Question: I am creating portfolio and I want to run all my sites on DigitalOcean droplet. I am using PHP7 in new projects, but some old ones are working only with PHP5. When I was looking how to run multiple versions I found Docker platform.
Let's consider few sites:
- - -
In typical approach with creating separated containers there will be two MySQL and two PHP7 instances, but with my small server I can't afford this. Sites doesn't have to be isolated, so they should use common containers to consume less memory. This is the target architecture:

Currently I came up with this:
'''
php5.6/
src/
site1/ #site1 files
...
sites-available/ #virtual hosts for php5.6
site1.conf
a2ensites.sh #script enabling all sites
Dockerfile
php7.1/
src/
site2/ #site2 files
...
site3/ #site3 files
...
sites-available/ #virtual hosts for php7.1
site2.conf
site3.conf
a2ensites.sh #script enabling all sites
Dockerfile
docker-compose.yml
'''
'''
version: '2'
services:
redis:
image: redis:3.0.7
ports:
- 6379
mysql:
image: mysql:5.7
ports:
- 3306
volumes:
- /var/lib/mysql
environment:
- MYSQL_ROOT_PASSWORD=secretpass
php5.6:
build: ./php5.6
ports:
- 8001:80
volumes:
- ./php5.6/src:/var/www/html
php7.1:
build: ./php7.1
ports:
- 8002:80
volumes:
- ./php7.1/src:/var/www/html
site1:
image: tianon/true #minimal image
depends_on:
- php5.6
- mysql
site2:
image: tianon/true #minimal image
depends_on:
- php7.1
- mysql
site3:
image: tianon/true #minimal image
depends_on:
- php7.1
- redis
'''
'''
FROM php:5.6-apache
RUN a2enmod rewrite && docker-php-ext-install pdo pdo_mysql mysql
EXPOSE 80
ADD ./sites-available /etc/apache2/sites-available/
COPY a2ensites.sh /a2ensites.sh
RUN /a2ensites.sh && rm /a2ensites.sh
'''
'''
<VirtualHost *:80>
ServerName site1.dev
DocumentRoot /var/www/html/site1
<Directory "/var/www/html/site1">
Options -Indexes
AllowOverride All
</Directory>
</VirtualHost>
'''
You can get all files from my <URL> and test it yourself.
Now I can access all three sites with , and , but I want it to work on , and . How can I do this?
I think I should create reverse-proxy container on port 80, but currently I don't know exactly how to do it.
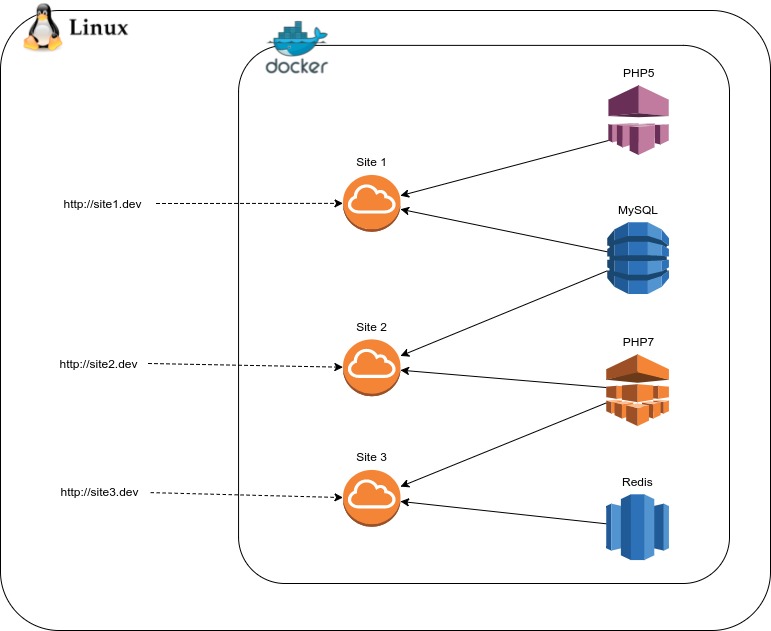
Answer: Finally I managed to do it with 'jwilder/nginx-proxy'. You can get full code from my <URL>.
'''
version: '2'
services:
# Reverse proxy
nginx-proxy:
image: jwilder/nginx-proxy
container_name: nginx-proxy
ports:
- 80:80
volumes:
- /var/run/docker.sock:/tmp/docker.sock:ro
# Services
redis:
image: redis:3.0.7
ports:
- 6379
mysql:
image: mysql:5.7
ports:
- 3306
volumes:
- /var/lib/mysql
environment:
- MYSQL_ROOT_PASSWORD=secretpass
php5.6:
build: ./php5.6
ports:
- 8001:80
volumes:
- ./php5.6/src:/var/www/html
environment:
- VIRTUAL_HOST=site1.dev
php7.1:
build: ./php7.1
ports:
- 8002:80
volumes:
- ./php7.1/src:/var/www/html
environment:
- VIRTUAL_HOST=site2.dev,site3.dev
# Sites
site1:
image: tianon/true #minimal image
depends_on:
- nginx-proxy
- php5.6
- mysql
site2:
image: tianon/true #minimal image
depends_on:
- nginx-proxy
- php7.1
- mysql
site3:
image: tianon/true #minimal image
depends_on:
- nginx-proxy
- php7.1
- redis
'''
Also I added following lines to '/etc/hosts/':
'''
127.0.0.1 site1.dev
127.0.0.1 site2.dev
127.0.0.1 site3.dev
'''
Now I can access sites with friendly-urls.